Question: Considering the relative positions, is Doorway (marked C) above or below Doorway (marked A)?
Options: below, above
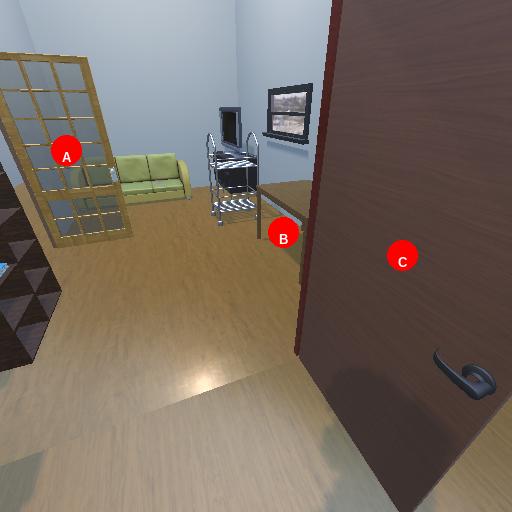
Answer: below